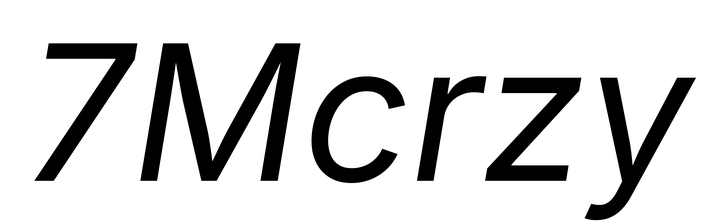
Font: Inter-Italic_Italic